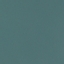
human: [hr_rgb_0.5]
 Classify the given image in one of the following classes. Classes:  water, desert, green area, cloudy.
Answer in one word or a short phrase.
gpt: water